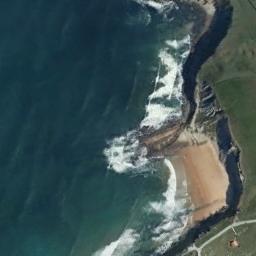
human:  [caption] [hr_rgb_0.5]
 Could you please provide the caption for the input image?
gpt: The beach is made up of blue seawater and yellow coast with some hills and some plants .

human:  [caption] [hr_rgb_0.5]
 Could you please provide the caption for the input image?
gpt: The sea by the beach is blue .

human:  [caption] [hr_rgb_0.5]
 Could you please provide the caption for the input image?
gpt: The type of beach is rocky coast and the beach has a headland, And green plants are on the beach .

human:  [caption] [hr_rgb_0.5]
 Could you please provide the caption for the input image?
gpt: Green water and grass by the beach .

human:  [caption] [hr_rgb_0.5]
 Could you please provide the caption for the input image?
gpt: The grass is beside the beach .